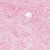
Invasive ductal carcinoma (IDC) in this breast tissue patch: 0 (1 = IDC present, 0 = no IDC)